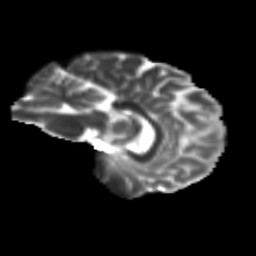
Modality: T2w
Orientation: sagittal
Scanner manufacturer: siemens
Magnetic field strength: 3 T
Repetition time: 9.2 s
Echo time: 0.084 s